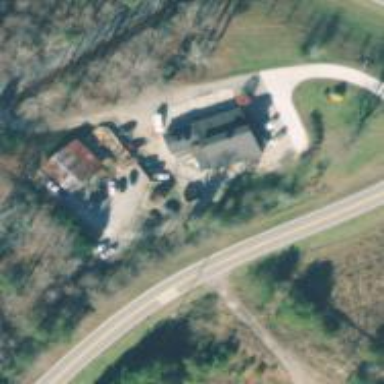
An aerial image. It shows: Veterinary facility.